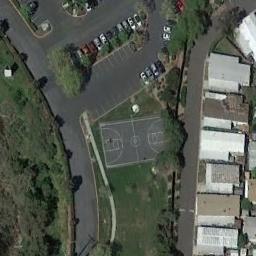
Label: basketball_court